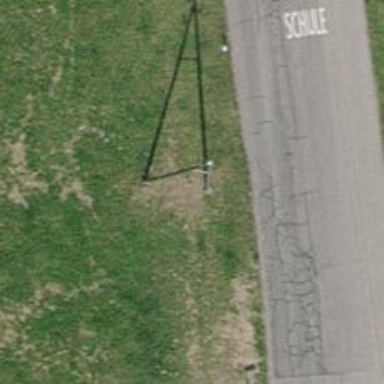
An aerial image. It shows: Straight power pole with straight line management system.